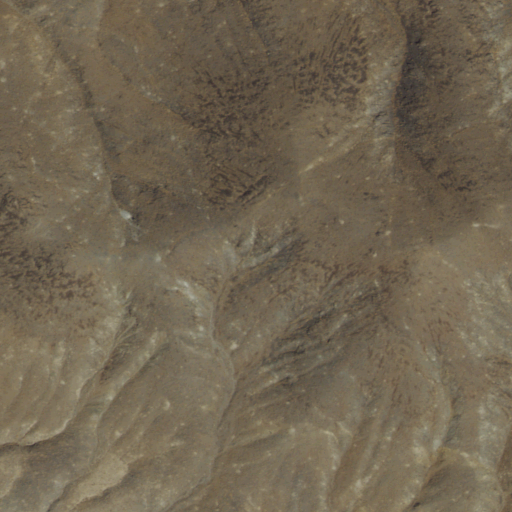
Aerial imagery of mountain in Nevada named Parker Butte containing shrub and barren land